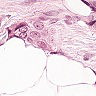
Metastatic tissue present: yes